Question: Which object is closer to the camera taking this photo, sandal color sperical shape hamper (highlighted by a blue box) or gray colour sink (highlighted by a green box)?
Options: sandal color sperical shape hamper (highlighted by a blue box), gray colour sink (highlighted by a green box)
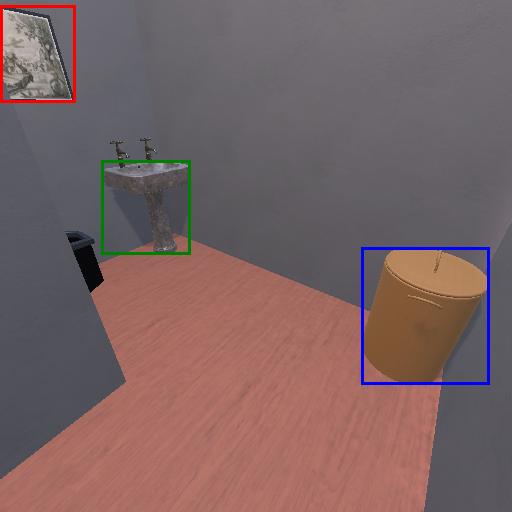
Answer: sandal color sperical shape hamper (highlighted by a blue box)